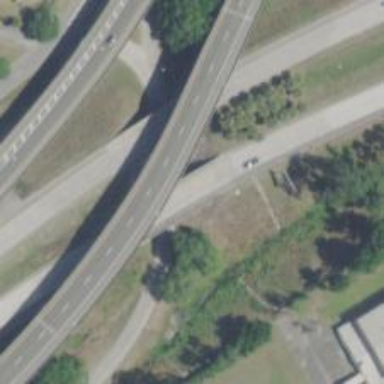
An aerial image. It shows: Motorway bridge.